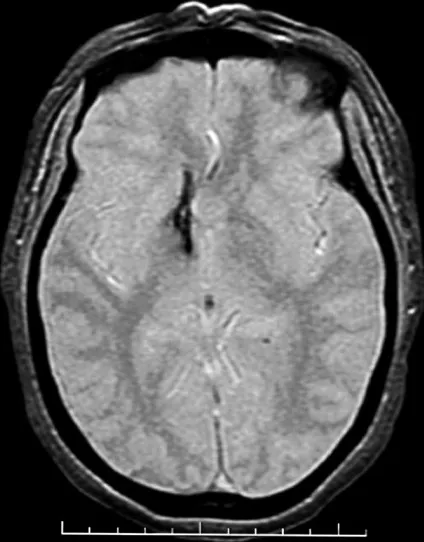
Axial Gradient Echo MRI; this image demonstrates a line of injury through the basal ganglia.
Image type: radiology (mri)